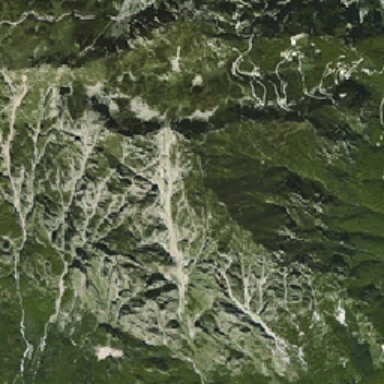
Lush plants cover hills while there are many uplifts .